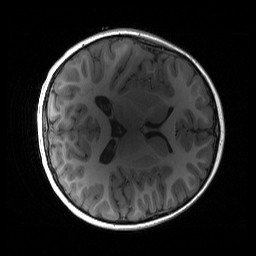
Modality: T1w
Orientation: axial
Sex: female
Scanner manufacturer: siemens
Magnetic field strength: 3 T
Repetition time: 1.9 s
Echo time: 0.00243 s